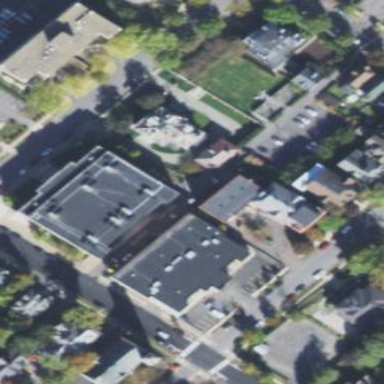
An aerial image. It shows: College building.